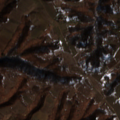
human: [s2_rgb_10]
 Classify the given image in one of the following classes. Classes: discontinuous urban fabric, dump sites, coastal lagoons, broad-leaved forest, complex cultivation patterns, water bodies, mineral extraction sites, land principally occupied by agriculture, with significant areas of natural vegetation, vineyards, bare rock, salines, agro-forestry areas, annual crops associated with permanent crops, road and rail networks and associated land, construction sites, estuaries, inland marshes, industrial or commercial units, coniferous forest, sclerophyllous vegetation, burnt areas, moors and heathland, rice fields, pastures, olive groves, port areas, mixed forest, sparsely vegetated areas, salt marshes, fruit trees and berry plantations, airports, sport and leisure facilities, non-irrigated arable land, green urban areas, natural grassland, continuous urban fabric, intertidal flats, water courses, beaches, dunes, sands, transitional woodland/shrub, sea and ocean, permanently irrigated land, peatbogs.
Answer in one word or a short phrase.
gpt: complex cultivation patterns, land principally occupied by agriculture, with significant areas of natural vegetation, broad-leaved forest